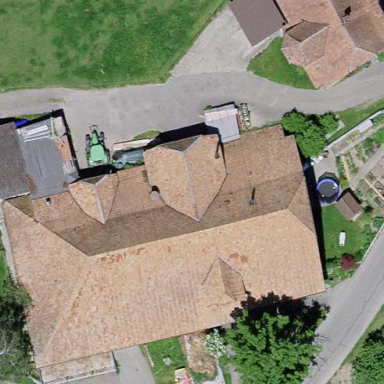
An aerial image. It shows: Farm building.